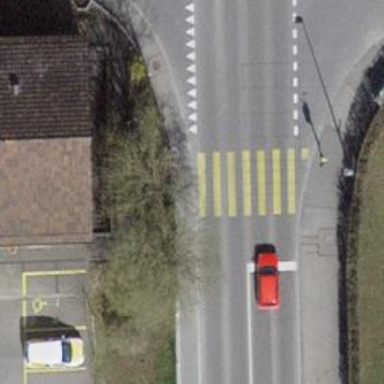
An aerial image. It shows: Crossing with traffic signals.